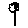
Label: flower